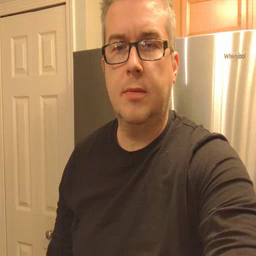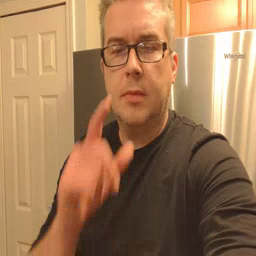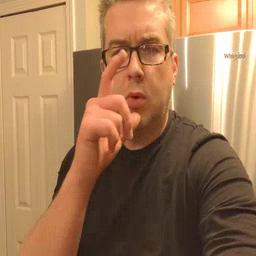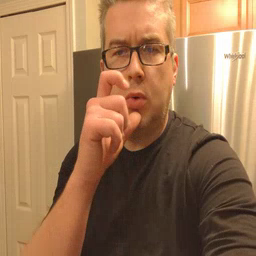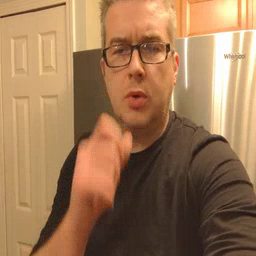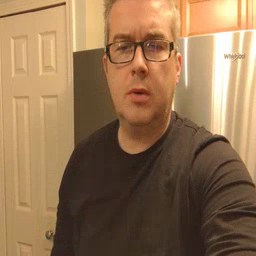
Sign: who